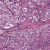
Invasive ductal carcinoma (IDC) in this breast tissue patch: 1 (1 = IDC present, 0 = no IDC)